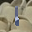
Label: 1